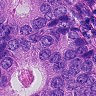
Metastatic tissue present: yes